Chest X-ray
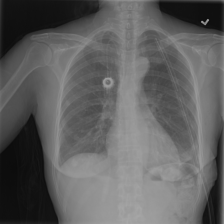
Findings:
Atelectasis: negative
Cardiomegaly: negative
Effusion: negative
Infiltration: negative
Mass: negative
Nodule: negative
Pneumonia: negative
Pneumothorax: positive
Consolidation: negative
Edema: negative
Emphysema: positive
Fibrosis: negative
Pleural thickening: negative
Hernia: negative